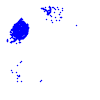
Particle: proton